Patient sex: M
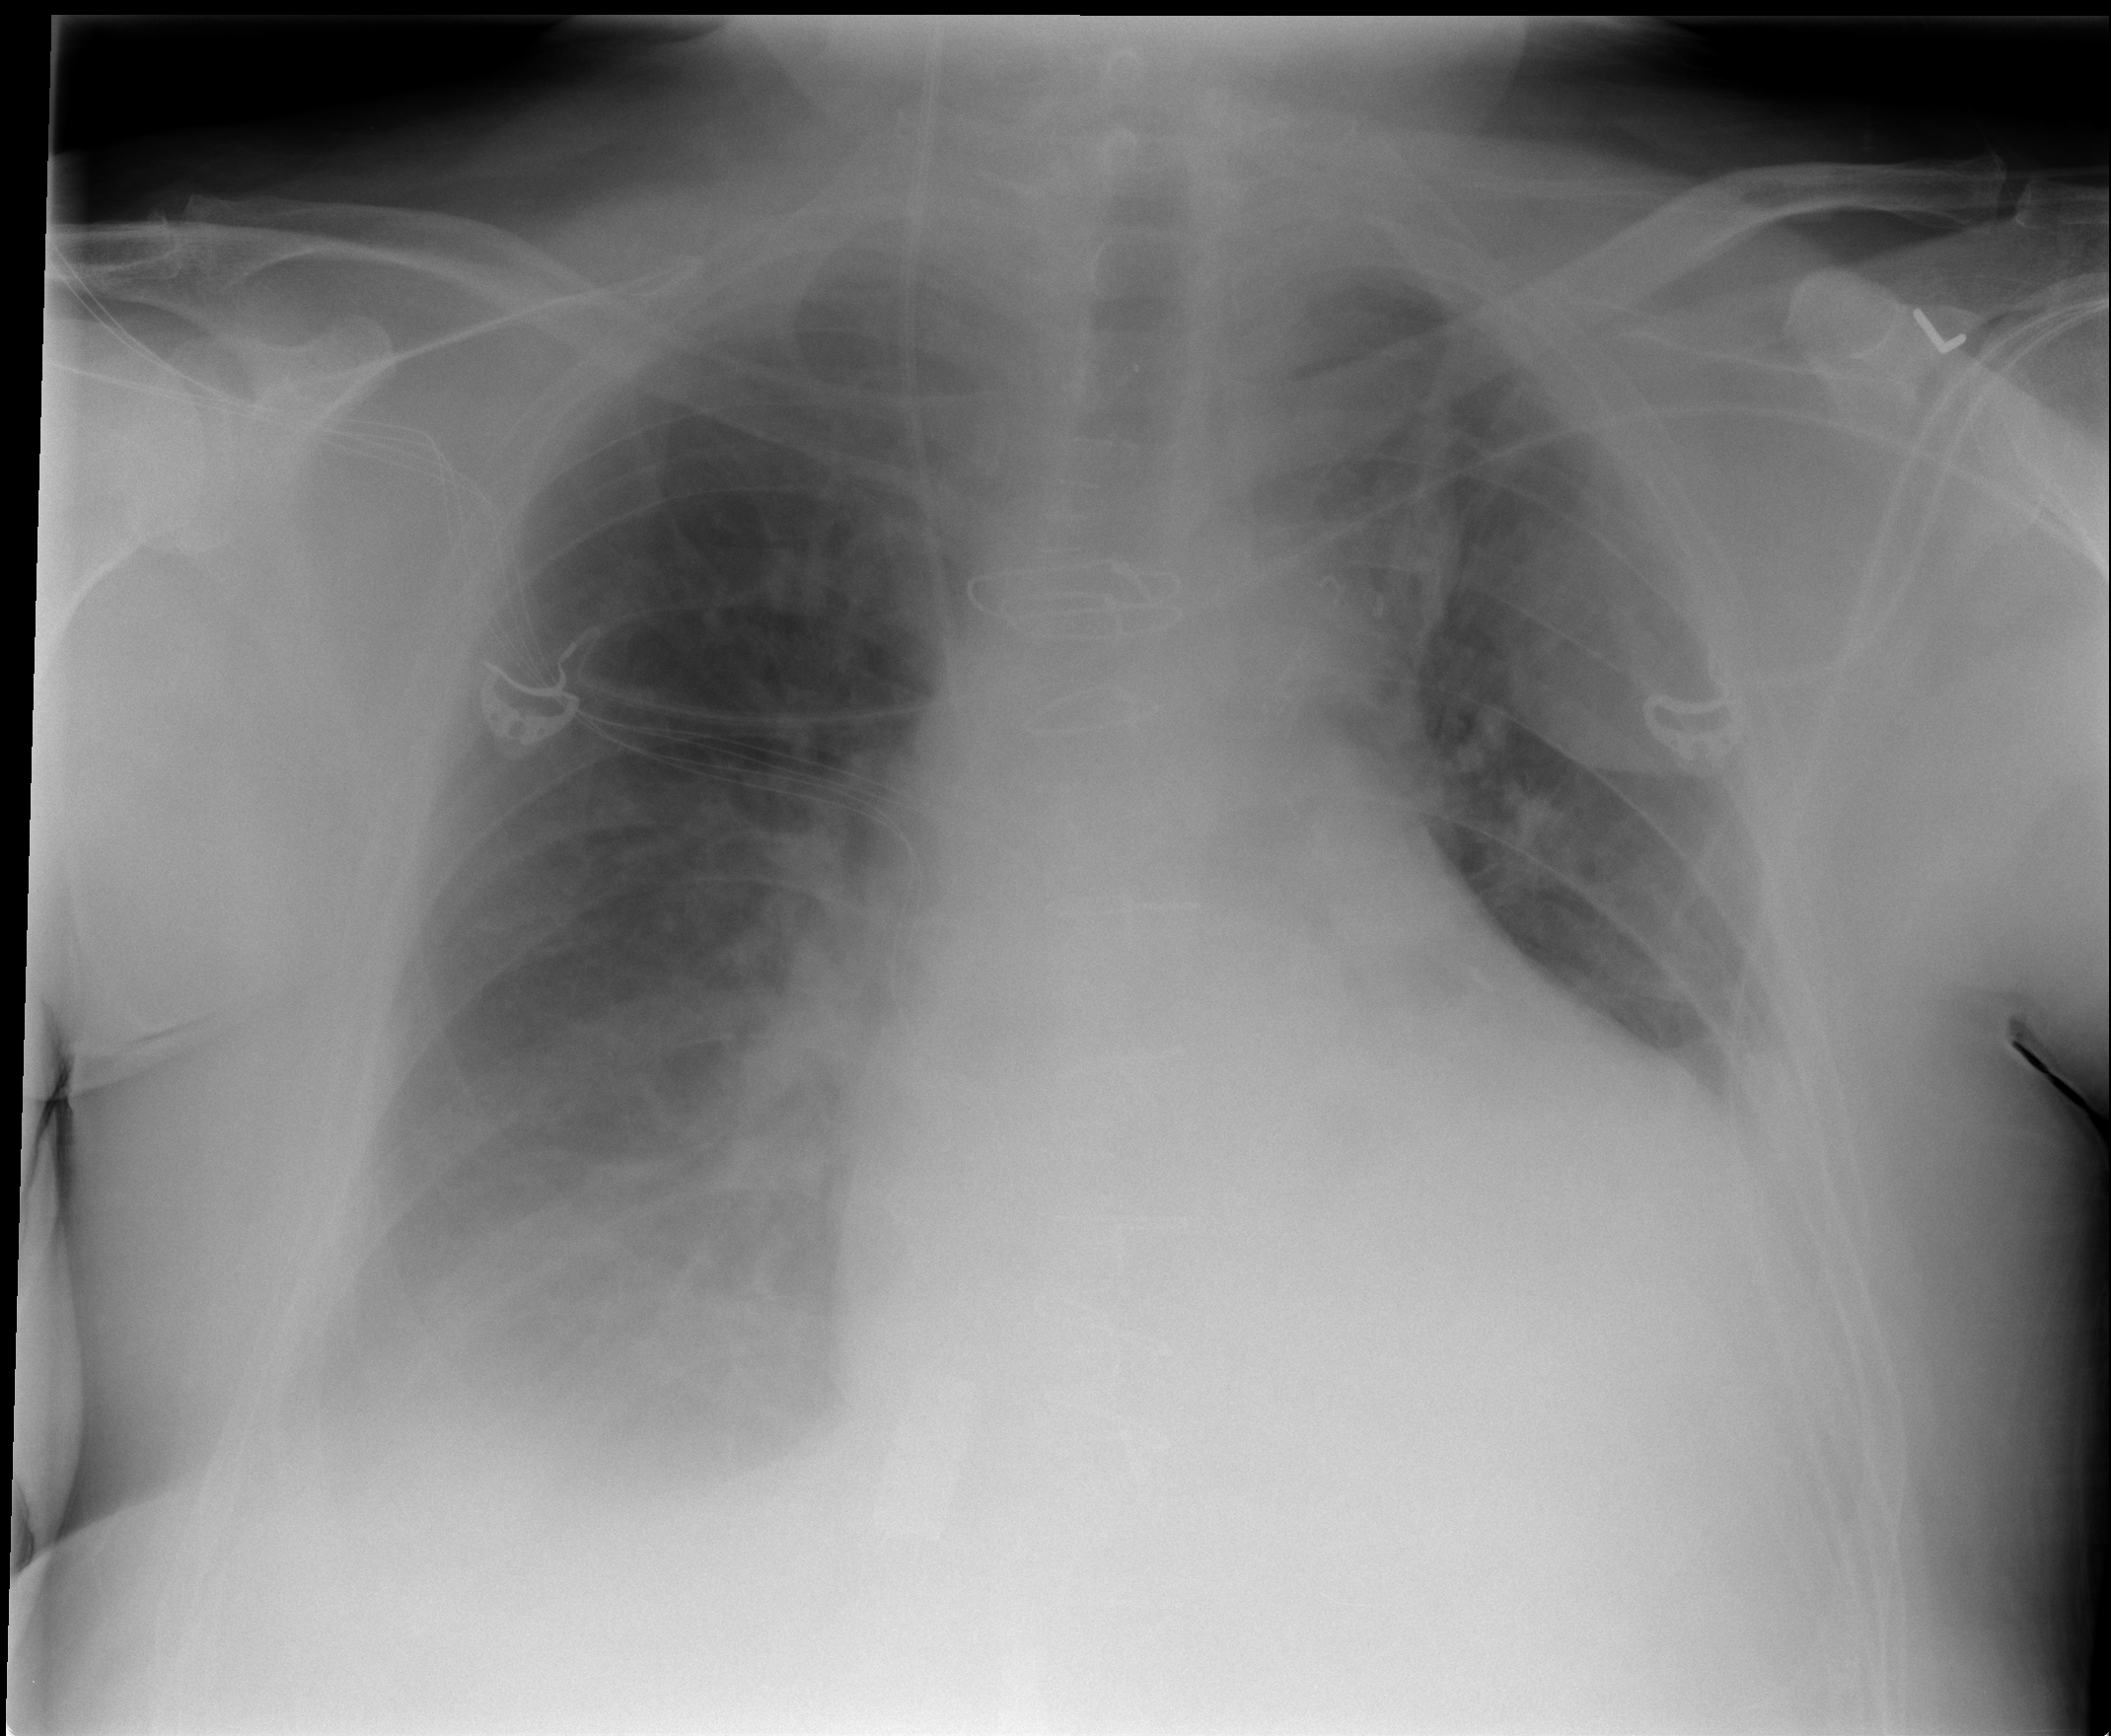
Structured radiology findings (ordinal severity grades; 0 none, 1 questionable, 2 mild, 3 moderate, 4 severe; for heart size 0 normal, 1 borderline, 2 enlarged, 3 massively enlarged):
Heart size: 3
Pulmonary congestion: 0
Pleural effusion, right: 3
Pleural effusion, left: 3
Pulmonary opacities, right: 0
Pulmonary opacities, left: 0
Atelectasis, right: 2
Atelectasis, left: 2